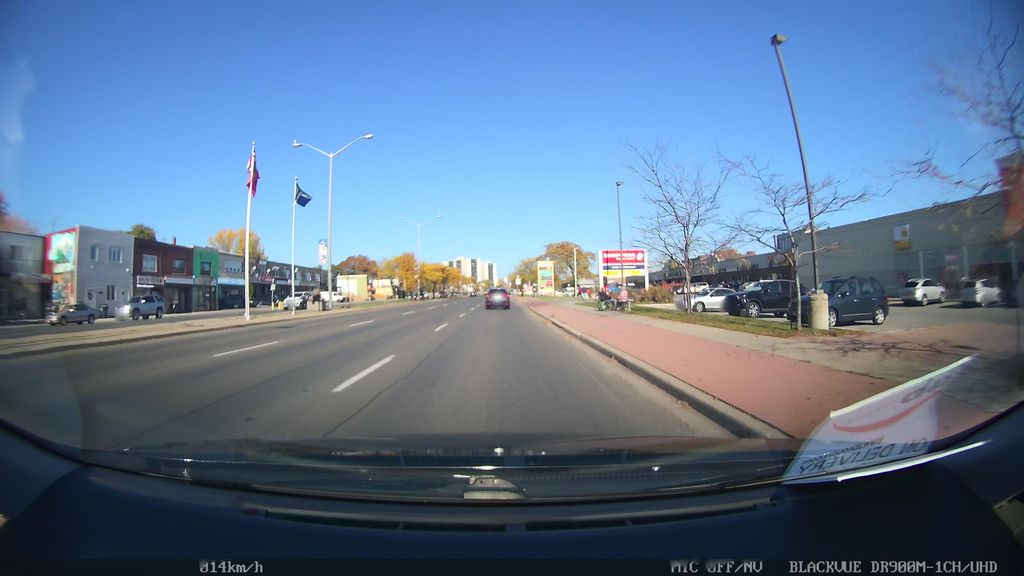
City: toronto